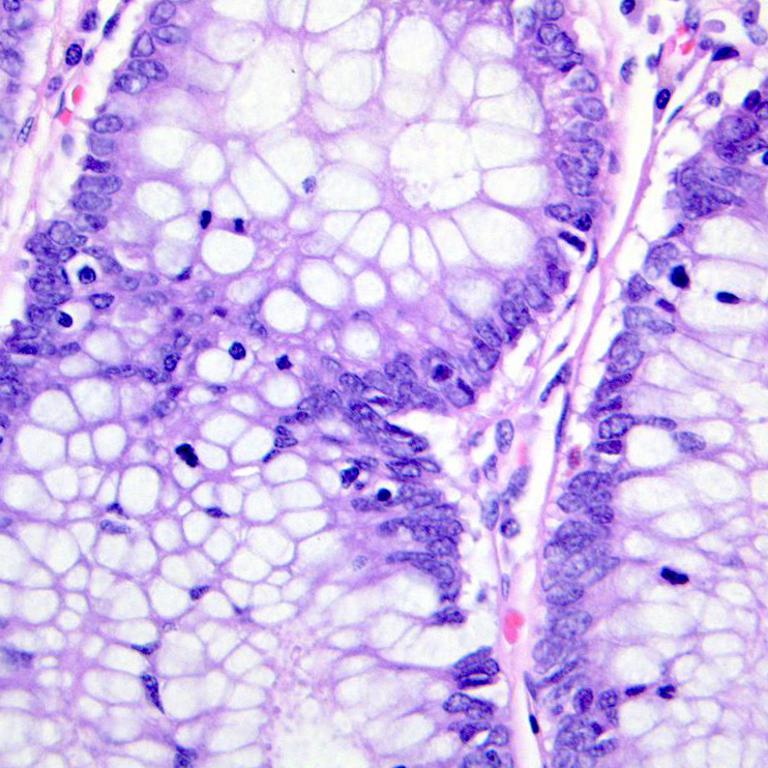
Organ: colon
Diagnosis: benign